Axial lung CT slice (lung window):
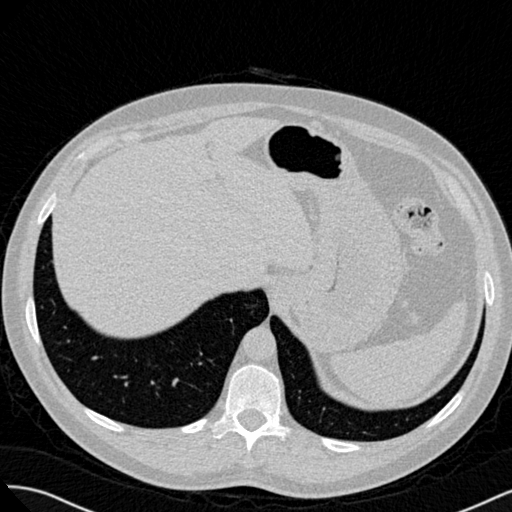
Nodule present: no